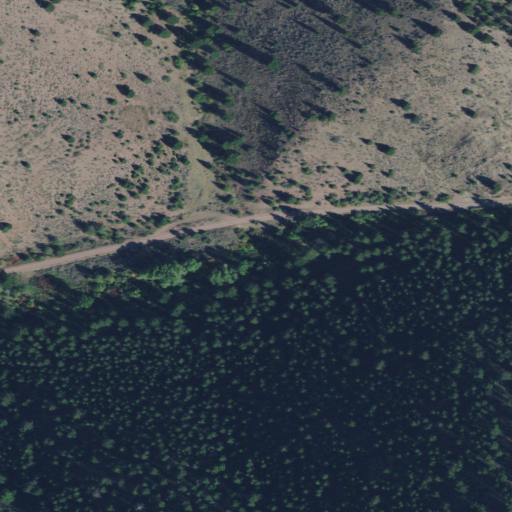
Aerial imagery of valley in Montana named Number Two Gulch containing evergreen forest, grassland, shrub, open development, herbaceous wetlands, medium intensity development, and woody wetlands